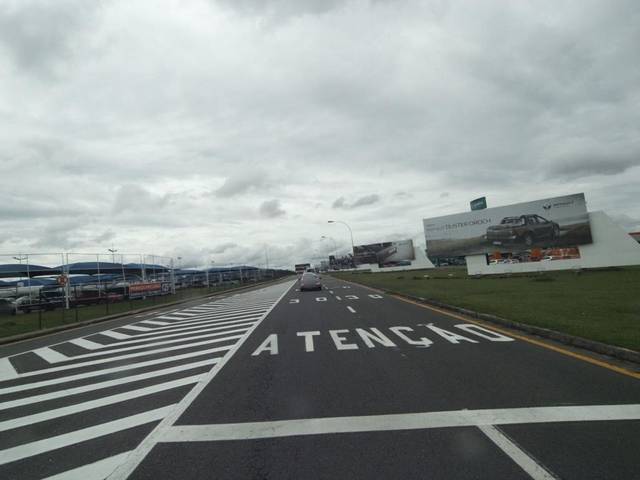
Region: Brazil
Coordinates: -25.5368, -49.177